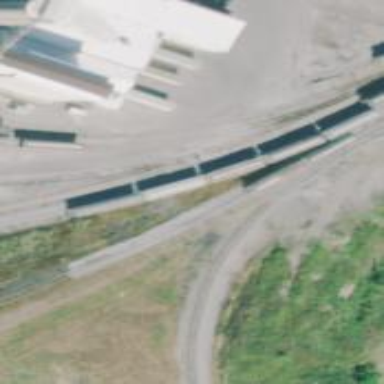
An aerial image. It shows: Railway spur service.